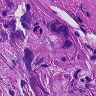
Metastatic tissue present: yes